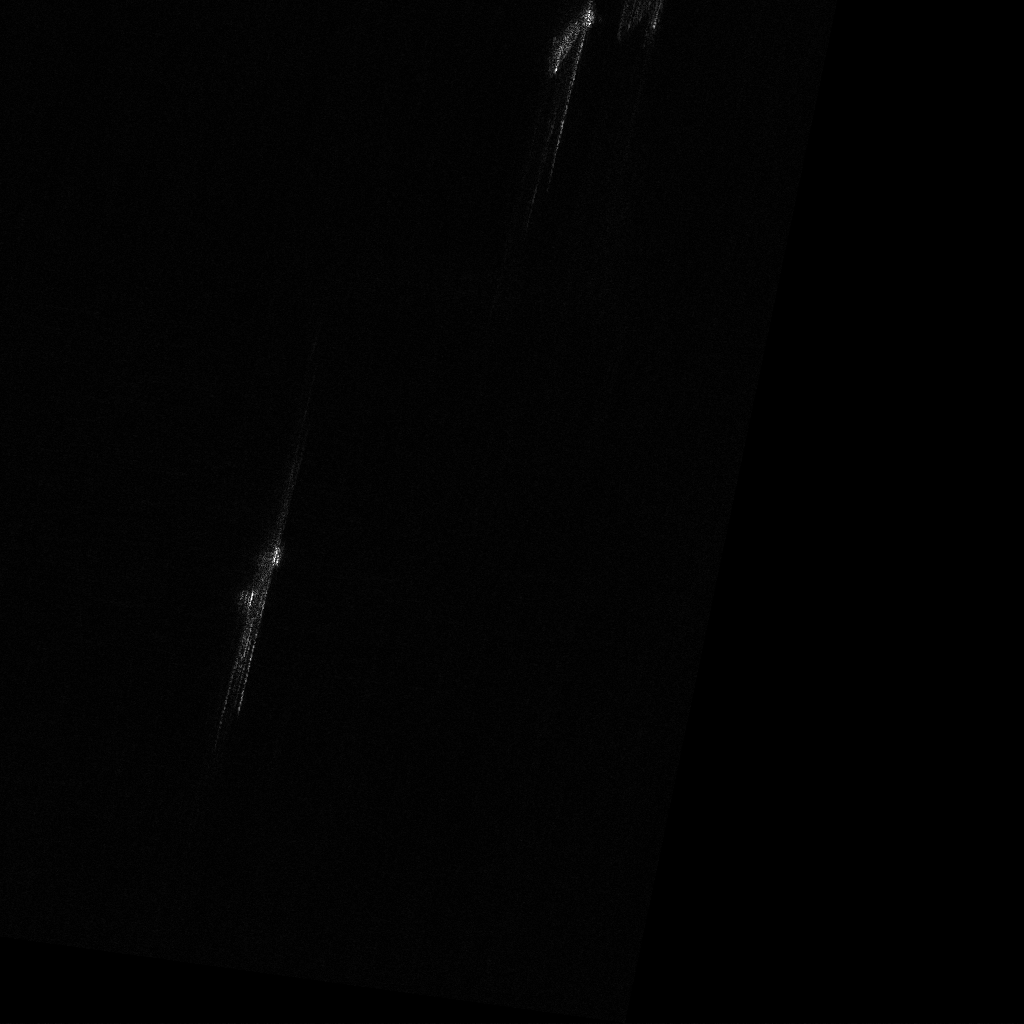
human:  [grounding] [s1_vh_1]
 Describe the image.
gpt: In the satellite image, there is  <ref>1 large container </ref> <box>[[54, 0, 56, 7, 30]]</box> located at top,  <ref>1 large container </ref> <box>[[23, 52, 26, 60, 30]]</box> located at left.